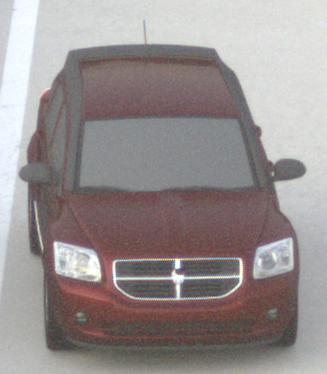
Make: Dodge
Model: Caliber 1.8
Detailed model: Caliber
Model produced from: 2006/06
Model produced until: 2009/03
Doors: 5
Color: red
Road condition: dry road
Daytime: sunrise or sunset
Contrast: low contrast